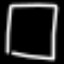
Label: square